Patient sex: F
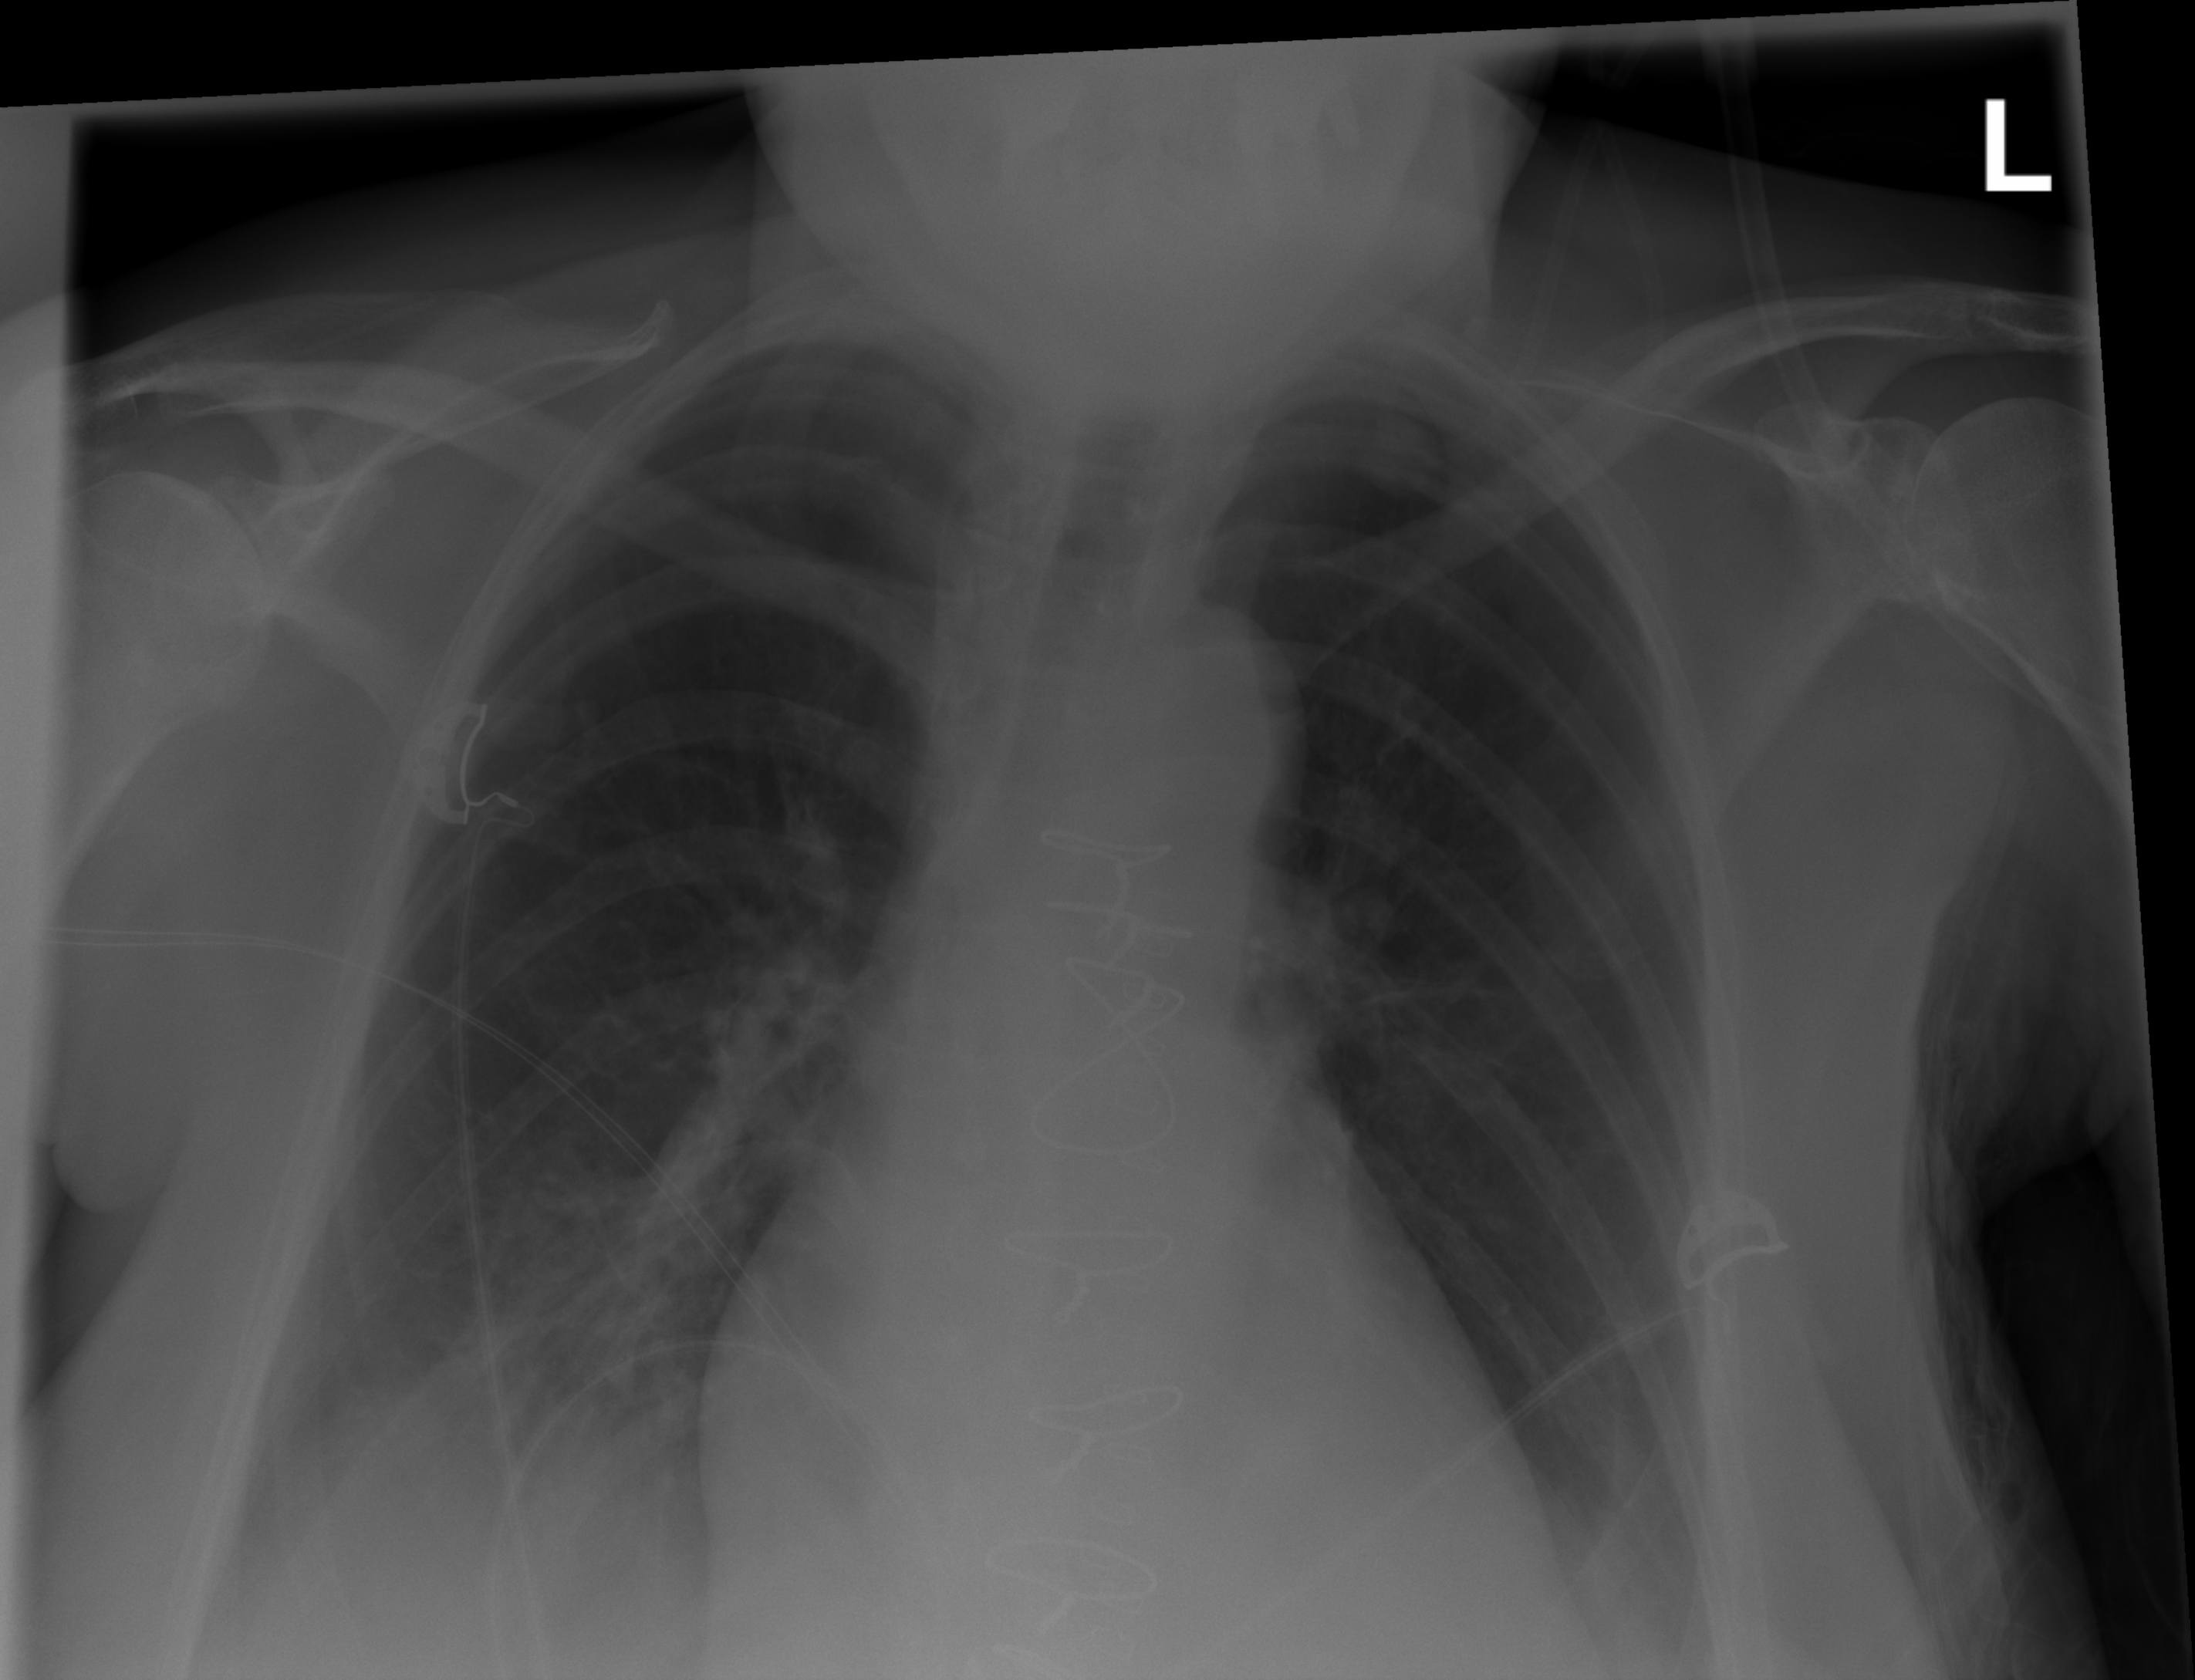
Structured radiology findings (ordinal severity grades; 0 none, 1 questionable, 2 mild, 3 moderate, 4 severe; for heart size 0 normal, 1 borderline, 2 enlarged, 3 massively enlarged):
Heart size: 0
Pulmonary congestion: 0
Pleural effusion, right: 2
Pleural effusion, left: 2
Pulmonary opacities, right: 1
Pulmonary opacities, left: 0
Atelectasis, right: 2
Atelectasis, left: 0